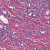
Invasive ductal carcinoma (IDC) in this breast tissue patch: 1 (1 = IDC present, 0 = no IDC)